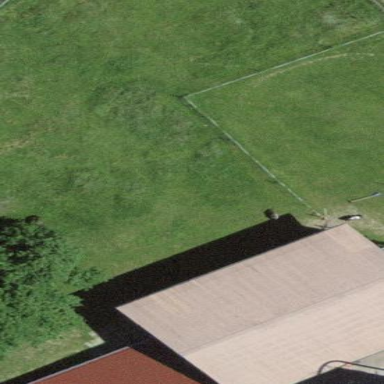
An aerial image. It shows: Shed building.